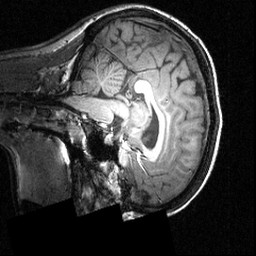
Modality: T1w
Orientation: sagittal
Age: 21
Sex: female
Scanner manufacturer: siemens
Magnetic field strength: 3.951 T
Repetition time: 1.5 s
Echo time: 0.00335 s